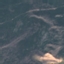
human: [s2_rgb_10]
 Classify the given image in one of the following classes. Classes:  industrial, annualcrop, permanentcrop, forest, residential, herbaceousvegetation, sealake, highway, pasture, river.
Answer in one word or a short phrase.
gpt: HerbaceousVegetation